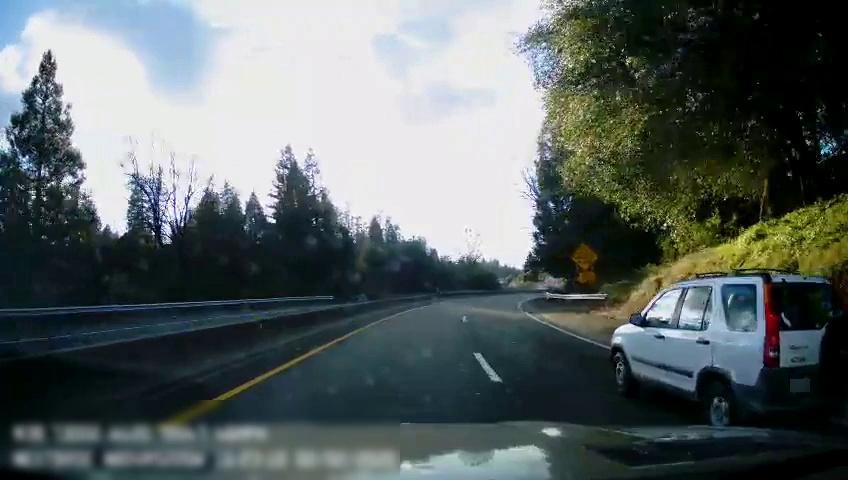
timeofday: Day
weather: Sunny
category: Drivable Space
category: Drivable Space
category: Vehicles | SUV
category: Lanes | Current Lane
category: Lanes | Current Lane
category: Lanes | Alternate Lane
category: Lanes | Opposite Lane
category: Traffic | Signs
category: Traffic | Signs